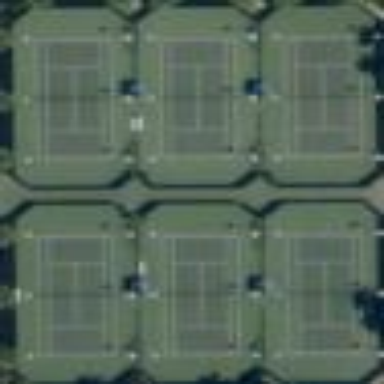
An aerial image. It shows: Tennis court on pitch designated for leisure land.